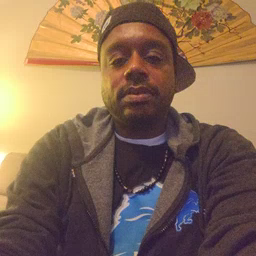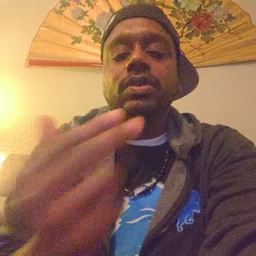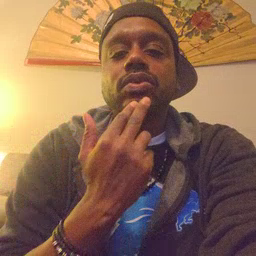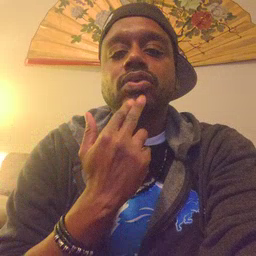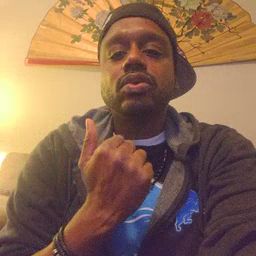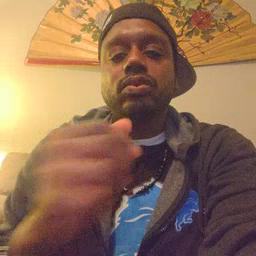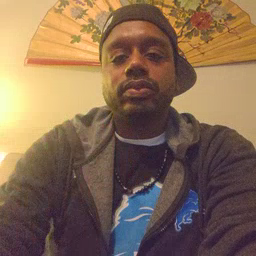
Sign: cute